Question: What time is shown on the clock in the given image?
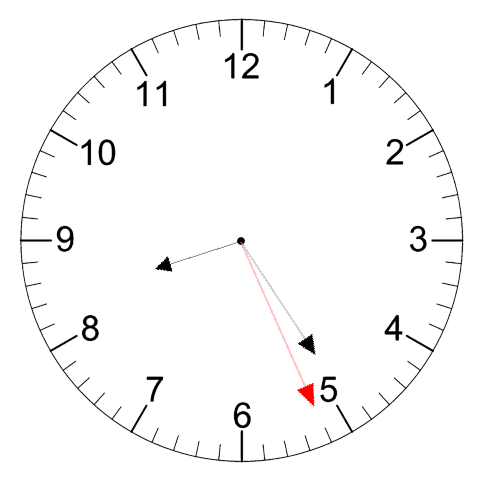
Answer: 08:24:26